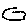
Label: hexagon